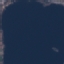
Label: SeaLake